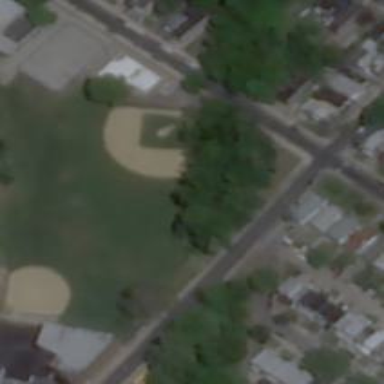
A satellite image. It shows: Baseball pitch for leisure and sports activities.